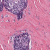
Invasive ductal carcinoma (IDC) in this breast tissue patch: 0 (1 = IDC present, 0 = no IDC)